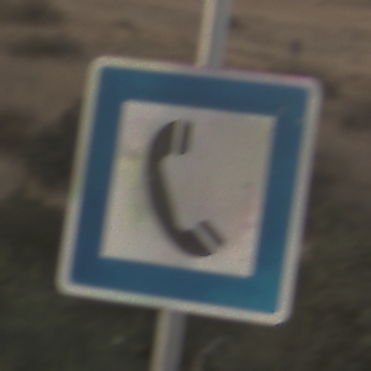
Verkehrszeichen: Fernsprecher
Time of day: SunriseSunset
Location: Outdoor (RoadRail)
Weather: PartlyCloudy
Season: NotSpecified
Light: Natural